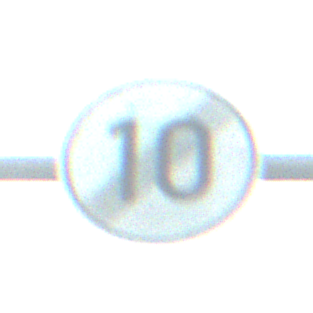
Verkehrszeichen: EndeGeschwindigkeit10
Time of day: SunriseSunset
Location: Outdoor (Suburban)
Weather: PartlyCloudy
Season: NotSpecified
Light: Natural